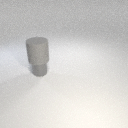
small gray metal cylinder below large gray rubber cylinder